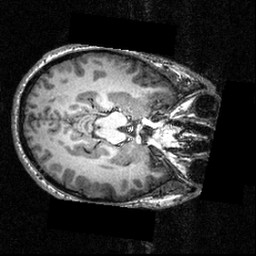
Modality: T1w
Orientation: axial
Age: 24
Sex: male
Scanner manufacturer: siemens
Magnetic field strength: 3.951 T
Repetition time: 1.5 s
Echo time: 0.00335 s